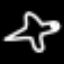
Label: airplane